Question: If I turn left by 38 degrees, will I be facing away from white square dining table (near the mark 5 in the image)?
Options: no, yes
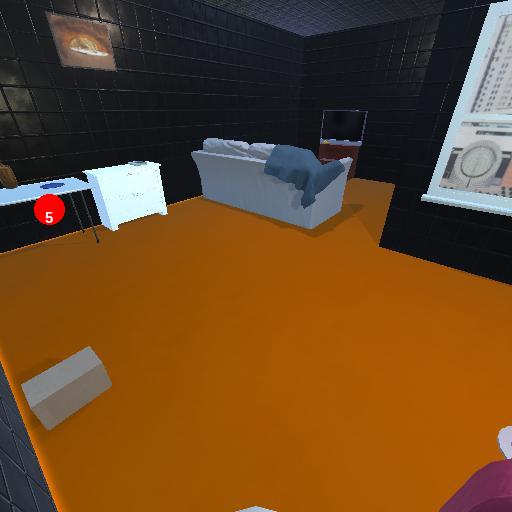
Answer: no